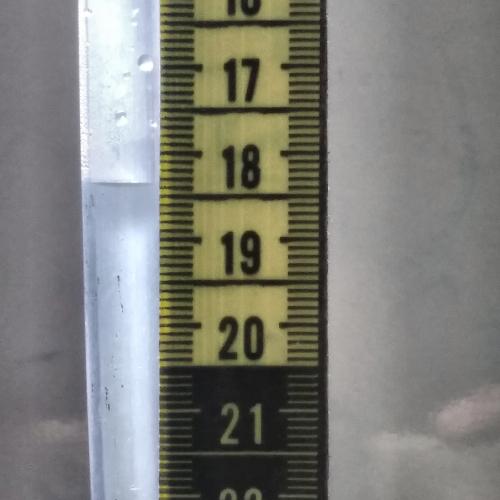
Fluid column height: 18.4 cm